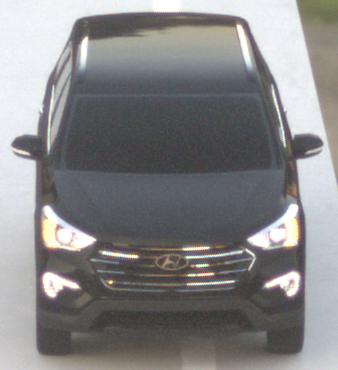
Make: Hyundai
Model: Santa Fe 2.4 GDI
Detailed model: Santa Fe (DM)
Model produced from: 2017/08
Model produced until: 2018/01
Doors: 5
Color: black
Road condition: dry road
Daytime: sunrise or sunset
Contrast: low contrast